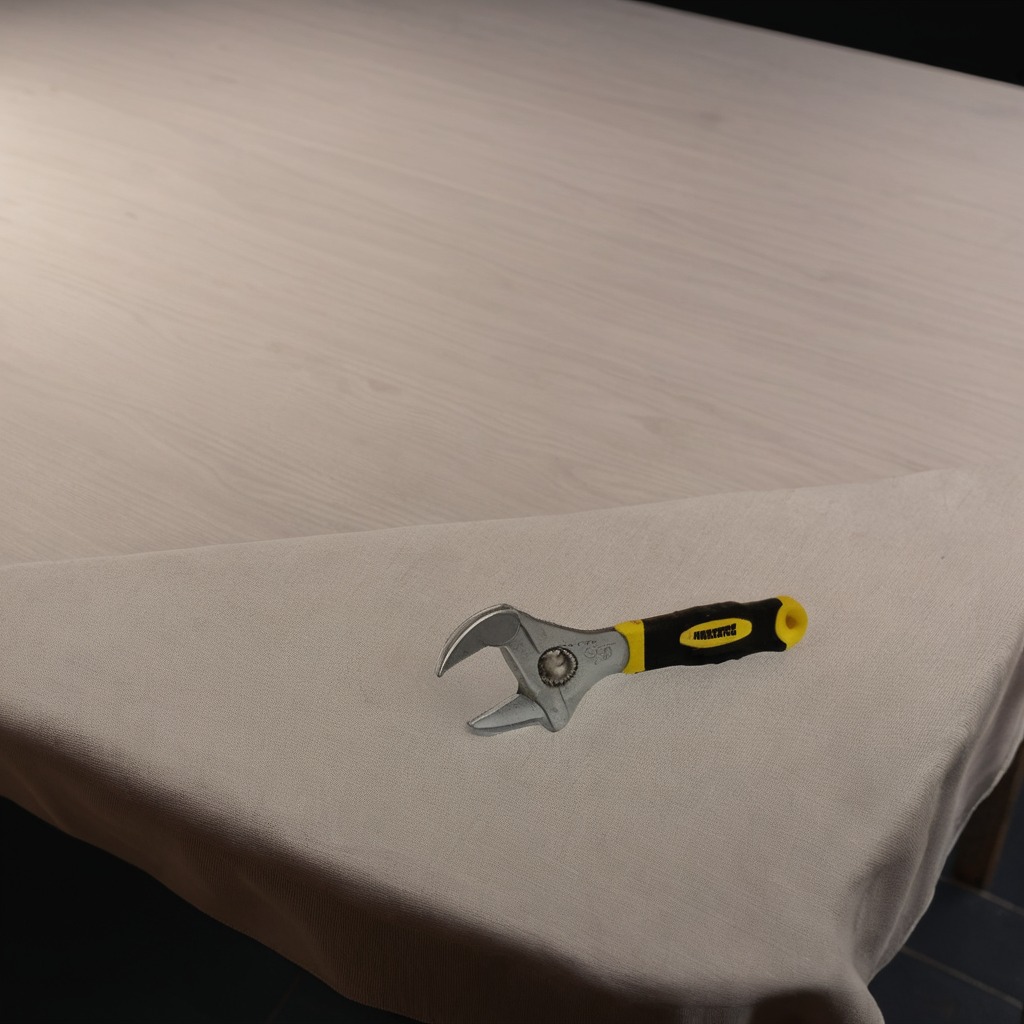
An wrench is lying on a wooden table inside a workshop at night.